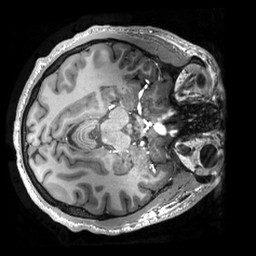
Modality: T1w
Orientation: axial
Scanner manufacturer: philips
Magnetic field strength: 7 T
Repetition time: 0.008 s
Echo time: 0.001974 s